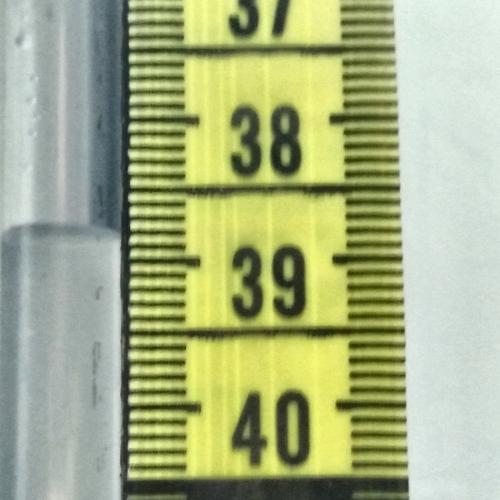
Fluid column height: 38.8 cm